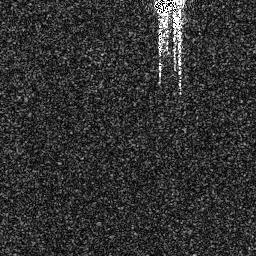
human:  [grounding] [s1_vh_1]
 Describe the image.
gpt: In the satellite image, there is  <ref>1 medium ship </ref> <box>[[58, 0, 71, 6, 0]]</box> located at top.